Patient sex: M
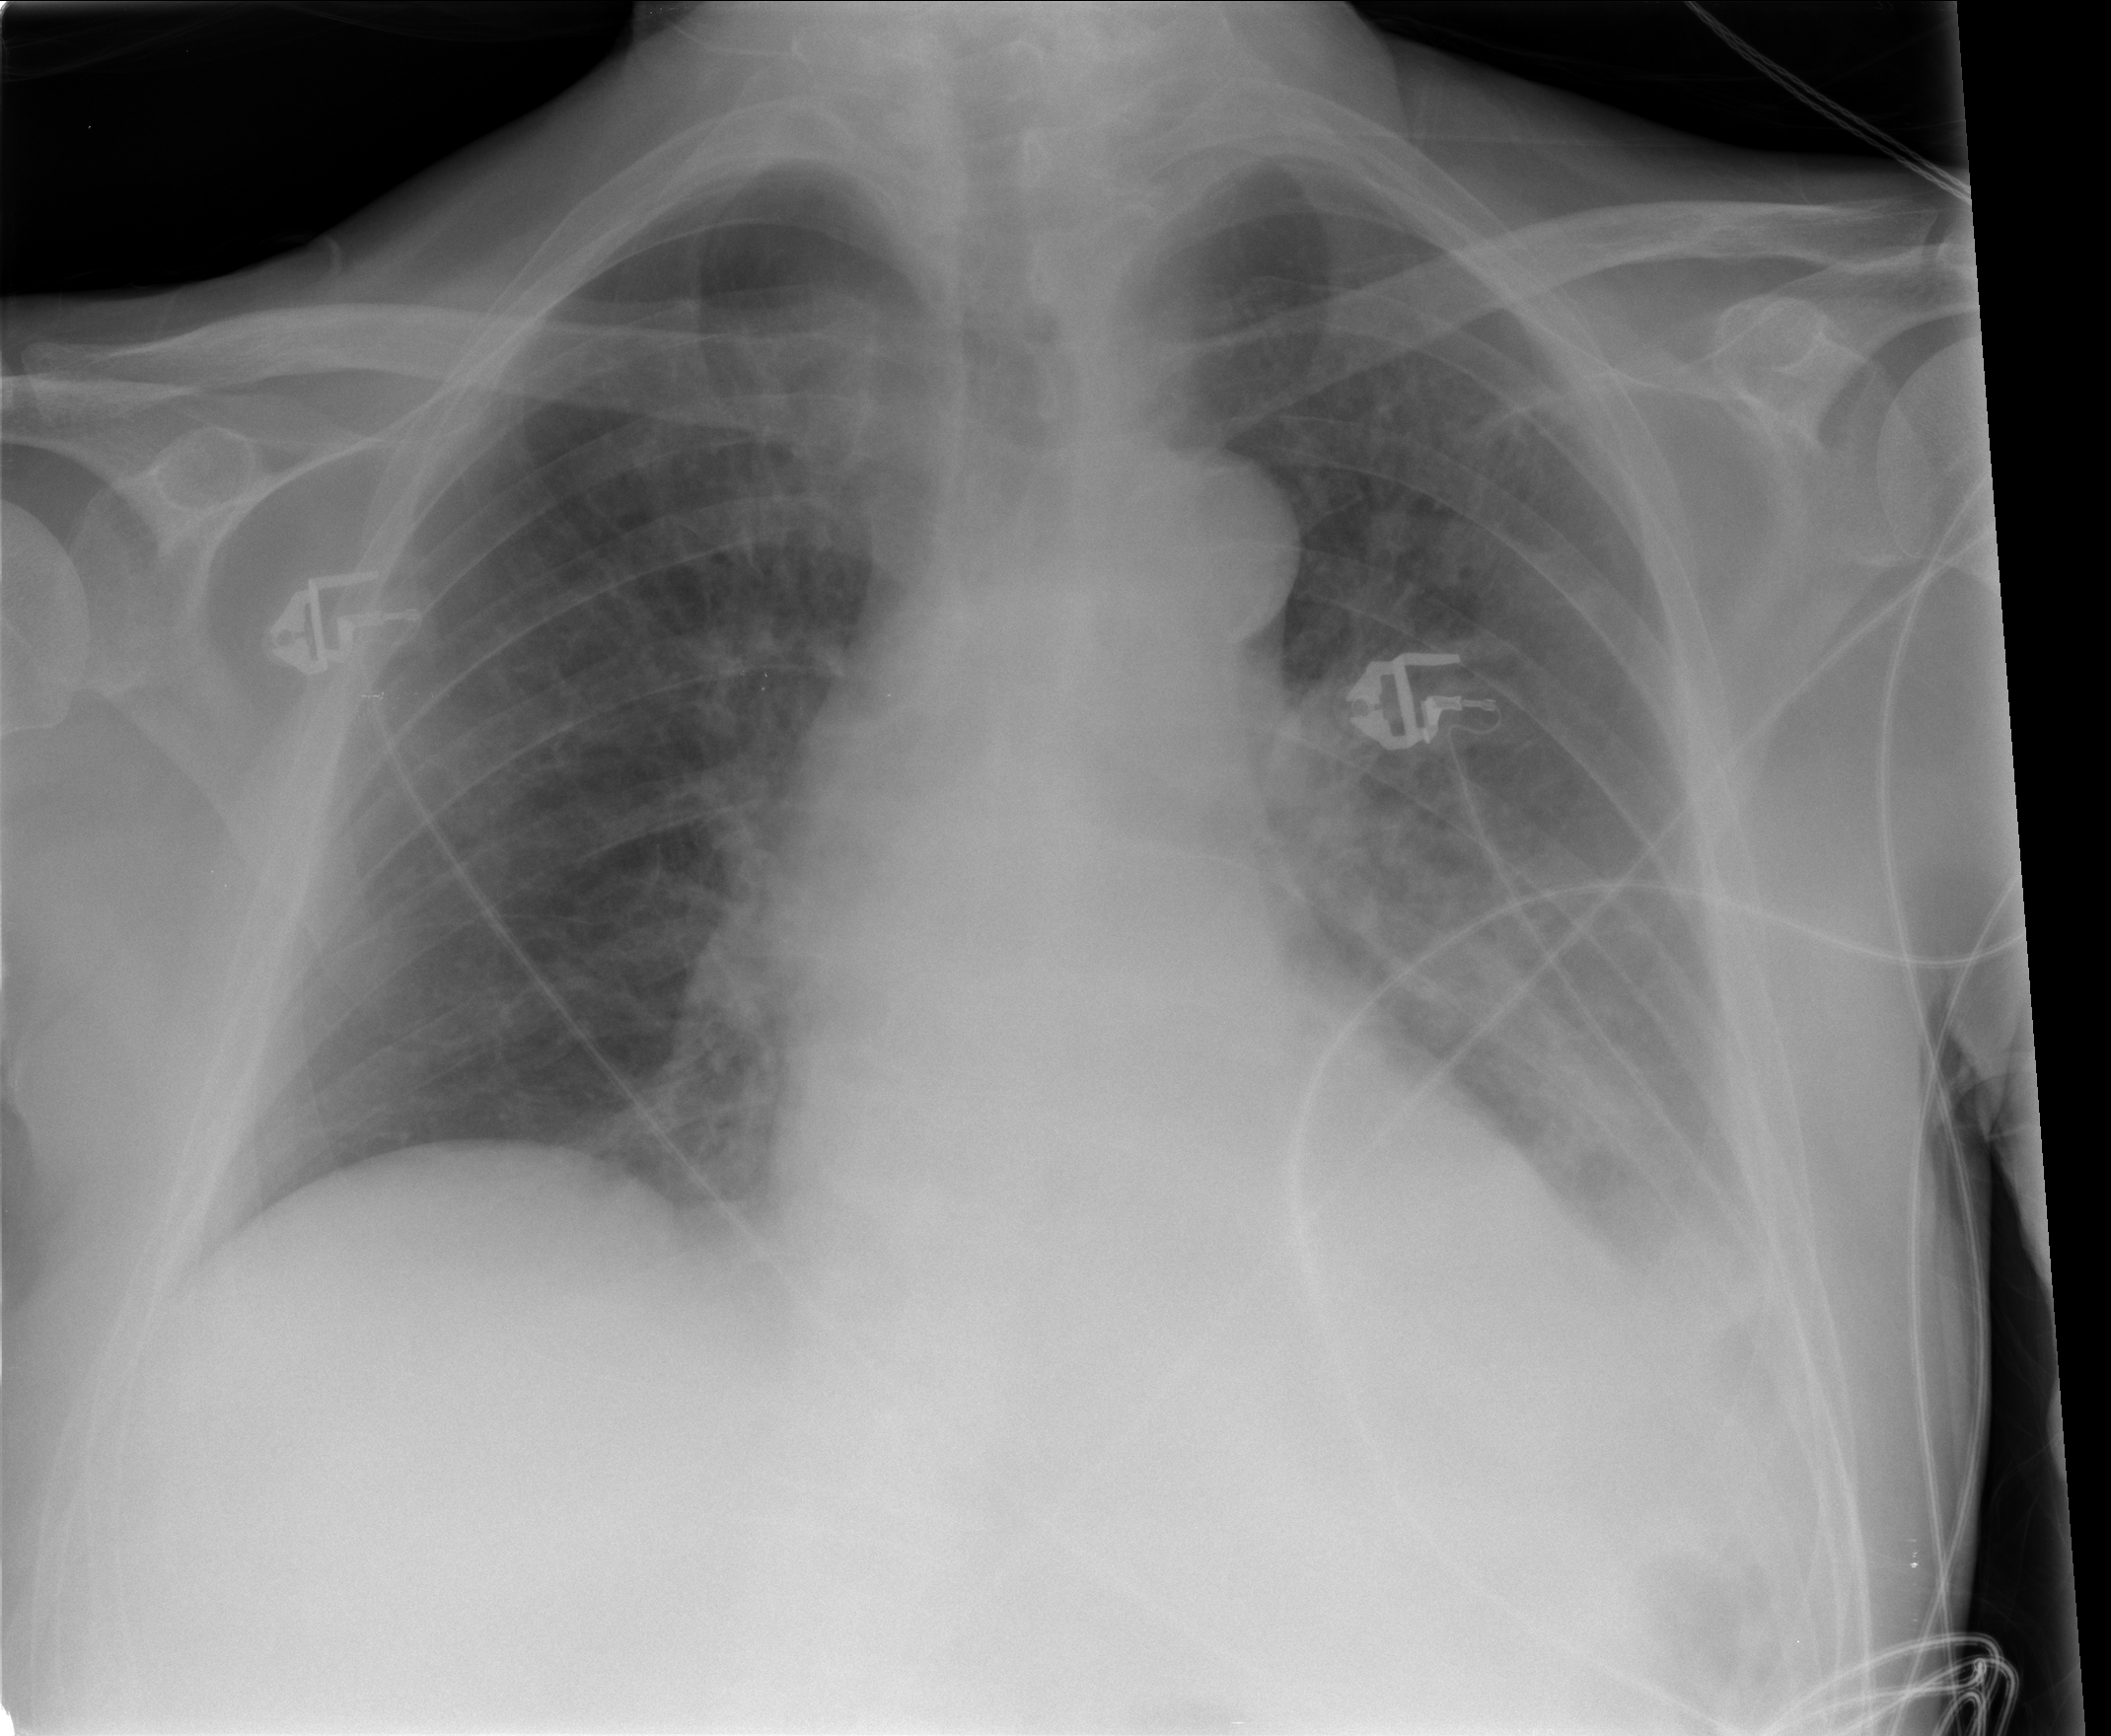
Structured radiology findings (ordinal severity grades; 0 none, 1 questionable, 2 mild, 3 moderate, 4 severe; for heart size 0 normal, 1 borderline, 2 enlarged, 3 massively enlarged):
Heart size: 0
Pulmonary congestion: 0
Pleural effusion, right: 0
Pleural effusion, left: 2
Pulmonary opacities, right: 1
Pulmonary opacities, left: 2
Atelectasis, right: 0
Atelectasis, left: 2